Question: This is my project structure:

I would like to import the common header () in all new pages, but I don't know why when I include , it doesn't import head's link with CSS and JS source (external).
If I run directly , it works perfectly and can read CSS and JS source.
'''
# I used this path for include
include '../app/views/common/top.html';
'''
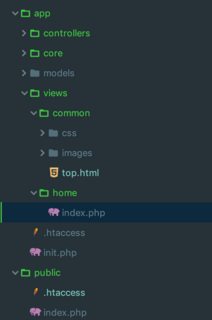
Answer: This may be because of incorrect path.
For example, inside top.html you are using relative path like
'''
<script src="/script.js" />
'''
Which will automatically include SITE_URL+"app/views/common/script.js". Here this is correct path.
but after using
'''
include '../app/views/common/top.html'
'''
it will search file script.js on "/app/views/home/" path which is now incorrect path.
To solve this issue you can define path for js and css file in php and should use absolute path.
For Example:
'''
<script src="<?=SITE_PUBLIC_PATH?>/script.js" />
'''